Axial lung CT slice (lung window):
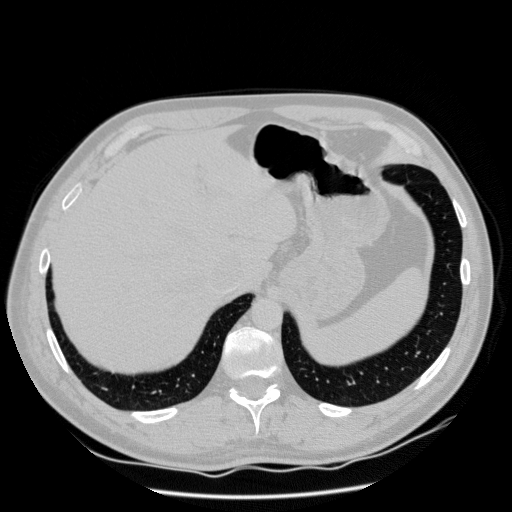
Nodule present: no